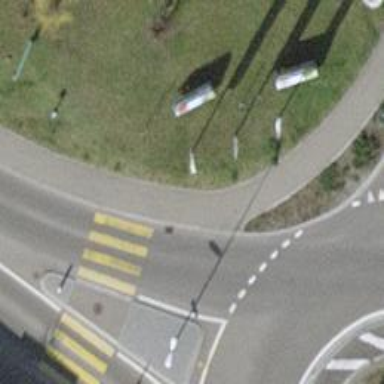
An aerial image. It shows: Flagpole which is man-made.